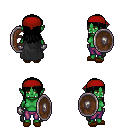
a pixel art fantasy rpg character, female body template, orc, green skin, black cape, magenta pants, black unkempt hairstyle, red bandana, metal gloves, brown slippers, shield, four views (front, back, left, right), 2x2 character sprite sheet, small pixel art, hard edges, no anti-aliasing